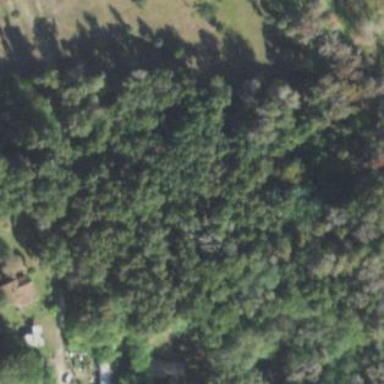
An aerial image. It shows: Mixed woodland area with various types of leaves.